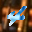
Label: 4